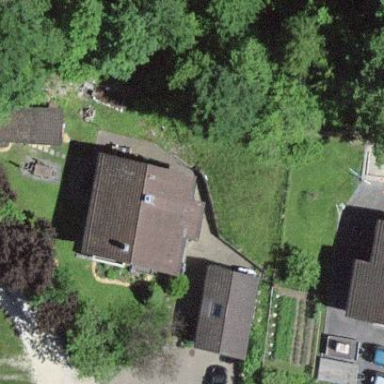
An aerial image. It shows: Residential building.